Field crop: tomato
Growth stage: 1
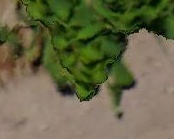
Species: tomato